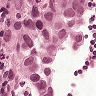
Metastatic tissue present: yes